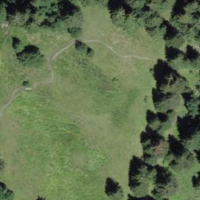
EUNIS habitat code: 44
Species observed at this site:
Arnica montana